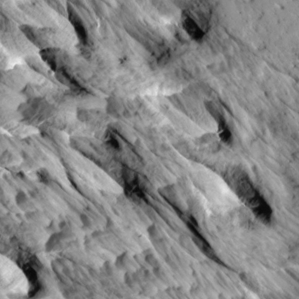
Label: non_frost